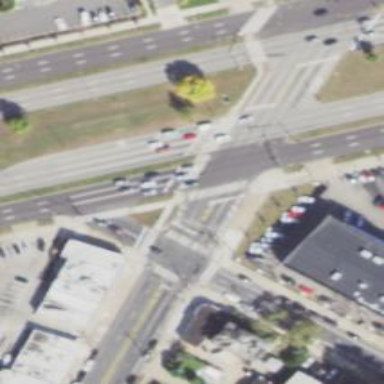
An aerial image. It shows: Marked crossing on footway.